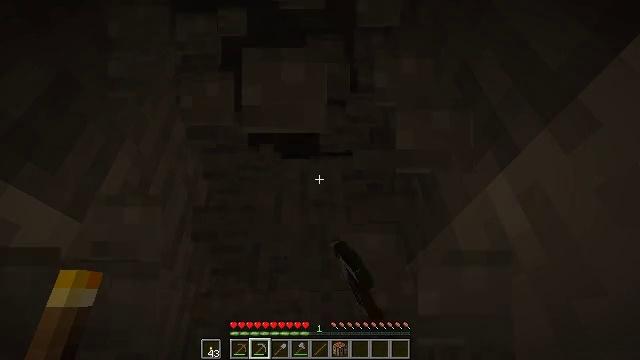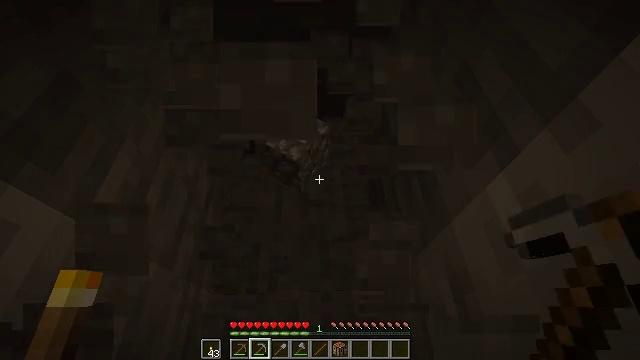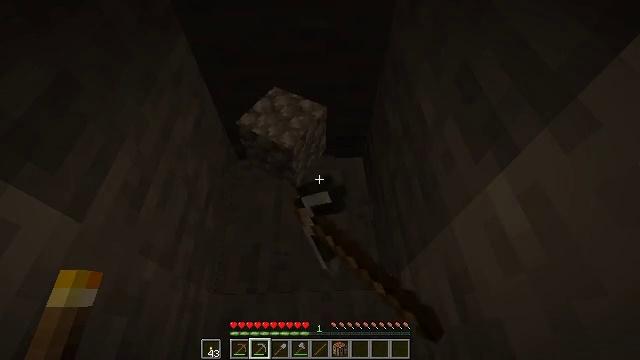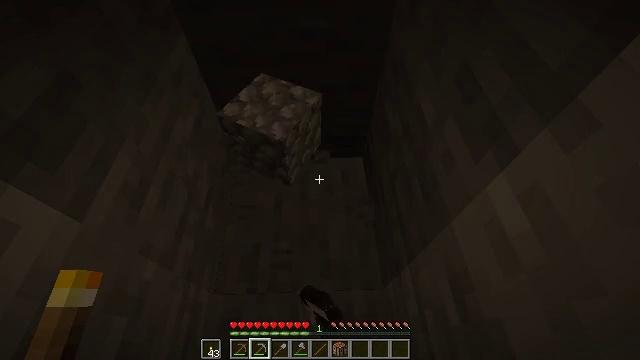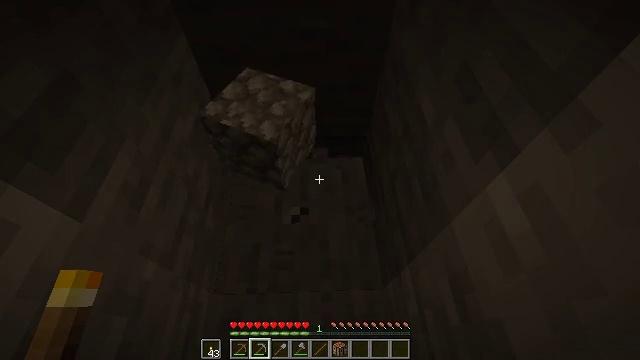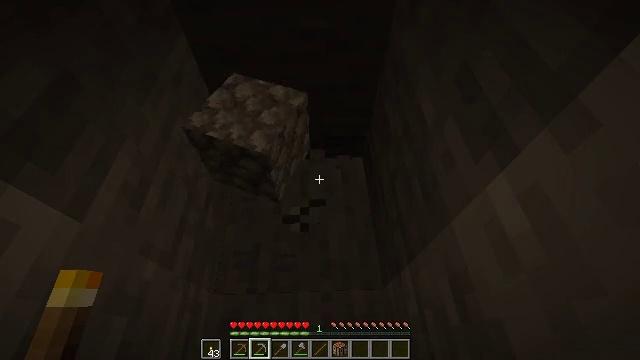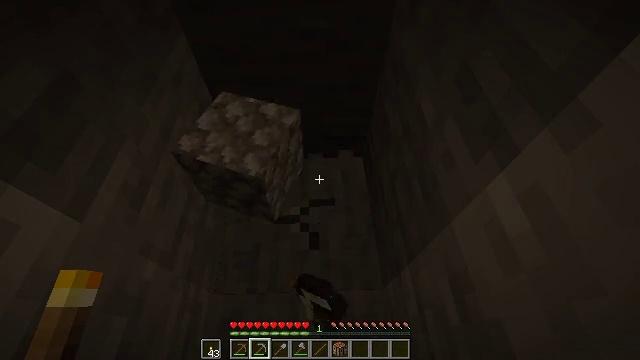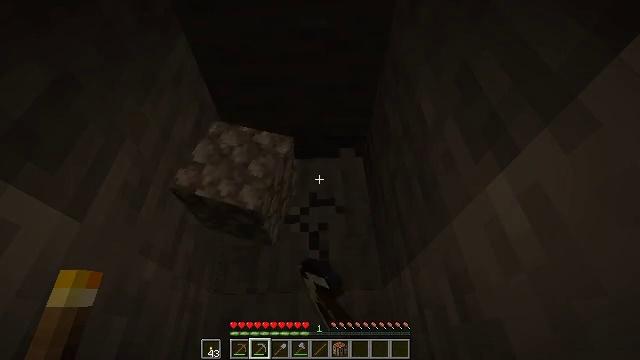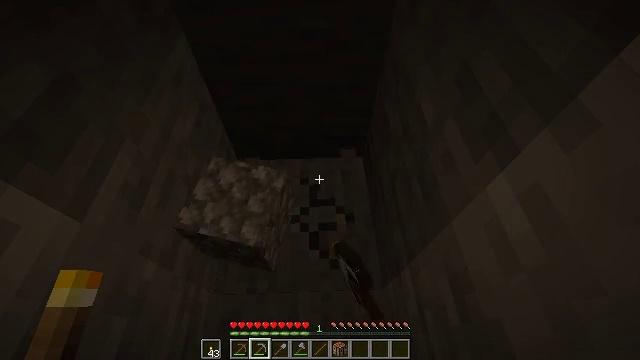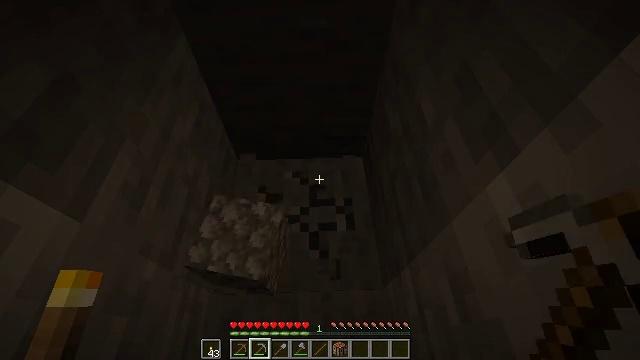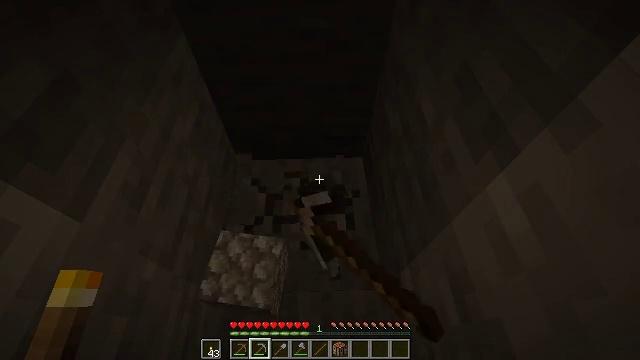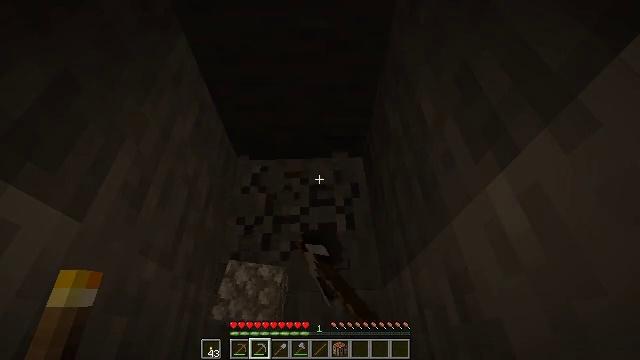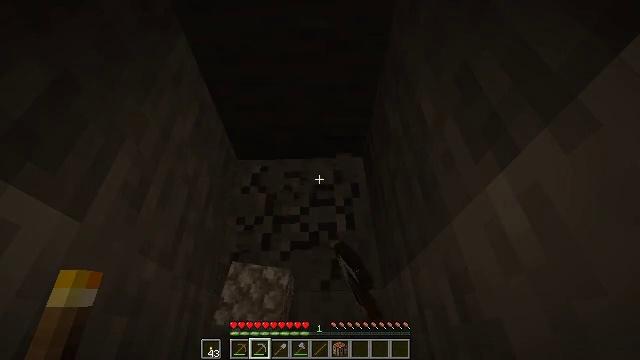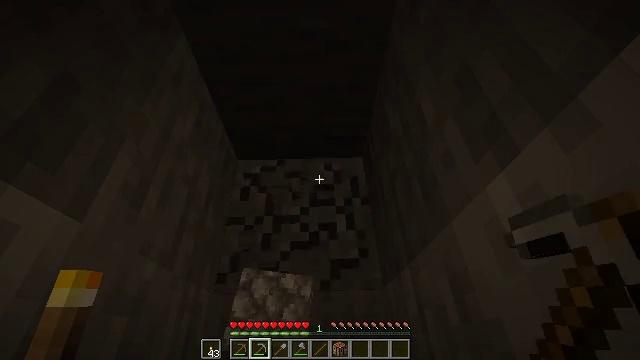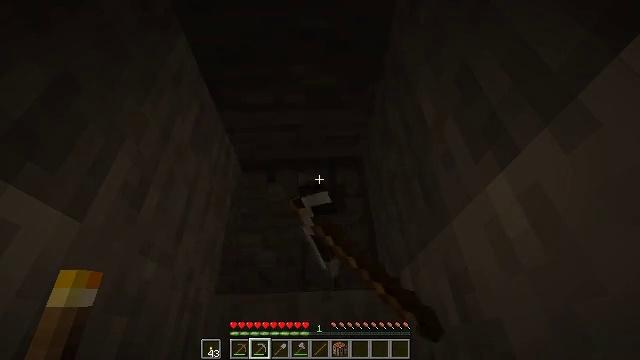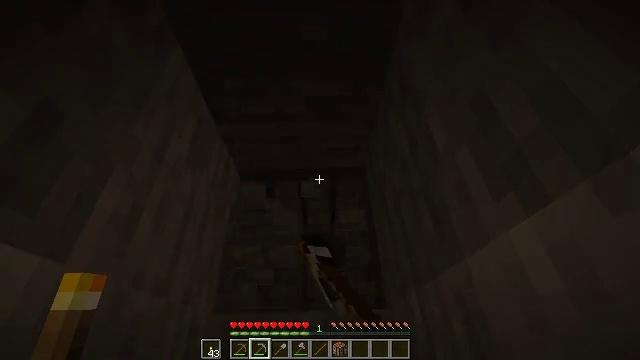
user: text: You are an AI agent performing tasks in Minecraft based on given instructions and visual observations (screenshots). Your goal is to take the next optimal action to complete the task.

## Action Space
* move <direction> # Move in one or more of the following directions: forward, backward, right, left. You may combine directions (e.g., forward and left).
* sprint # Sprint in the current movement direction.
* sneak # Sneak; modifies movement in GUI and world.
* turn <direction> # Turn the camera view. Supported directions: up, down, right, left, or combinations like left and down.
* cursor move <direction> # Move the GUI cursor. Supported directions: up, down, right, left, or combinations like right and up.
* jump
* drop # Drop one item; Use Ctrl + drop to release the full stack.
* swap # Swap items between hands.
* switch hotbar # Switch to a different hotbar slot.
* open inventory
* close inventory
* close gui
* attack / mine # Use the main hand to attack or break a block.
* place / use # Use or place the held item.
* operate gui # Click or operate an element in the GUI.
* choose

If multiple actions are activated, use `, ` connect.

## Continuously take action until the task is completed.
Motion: motion action
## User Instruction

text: Mine stone underground.
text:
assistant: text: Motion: attack / mine
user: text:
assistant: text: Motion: attack / mine
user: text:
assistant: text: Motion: attack / mine
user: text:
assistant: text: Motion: attack / mine
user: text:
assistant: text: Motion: attack / mine
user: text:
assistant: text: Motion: attack / mine
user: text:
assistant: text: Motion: attack / mine
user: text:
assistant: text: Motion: attack / mine
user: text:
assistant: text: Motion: attack / mine
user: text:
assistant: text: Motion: attack / mine
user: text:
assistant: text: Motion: attack / mine
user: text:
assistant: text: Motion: attack / mine
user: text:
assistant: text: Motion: attack / mine
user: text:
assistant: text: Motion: move forward, attack / mine
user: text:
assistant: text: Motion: move forward, attack / mine
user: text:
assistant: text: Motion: move forward, attack / mine
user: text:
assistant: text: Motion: move forward, attack / mine
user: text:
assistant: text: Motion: move forward, attack / mine
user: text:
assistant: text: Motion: move forward, attack / mine
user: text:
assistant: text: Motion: move forward, attack / mine
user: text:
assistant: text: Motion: attack / mine
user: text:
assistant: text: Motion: attack / mine
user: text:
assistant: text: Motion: attack / mine
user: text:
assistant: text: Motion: attack / mine
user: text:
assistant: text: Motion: attack / mine
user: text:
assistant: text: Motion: attack / mine
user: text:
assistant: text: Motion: attack / mine
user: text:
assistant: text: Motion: attack / mine
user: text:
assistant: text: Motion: attack / mine
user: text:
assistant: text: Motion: attack / mine